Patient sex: F
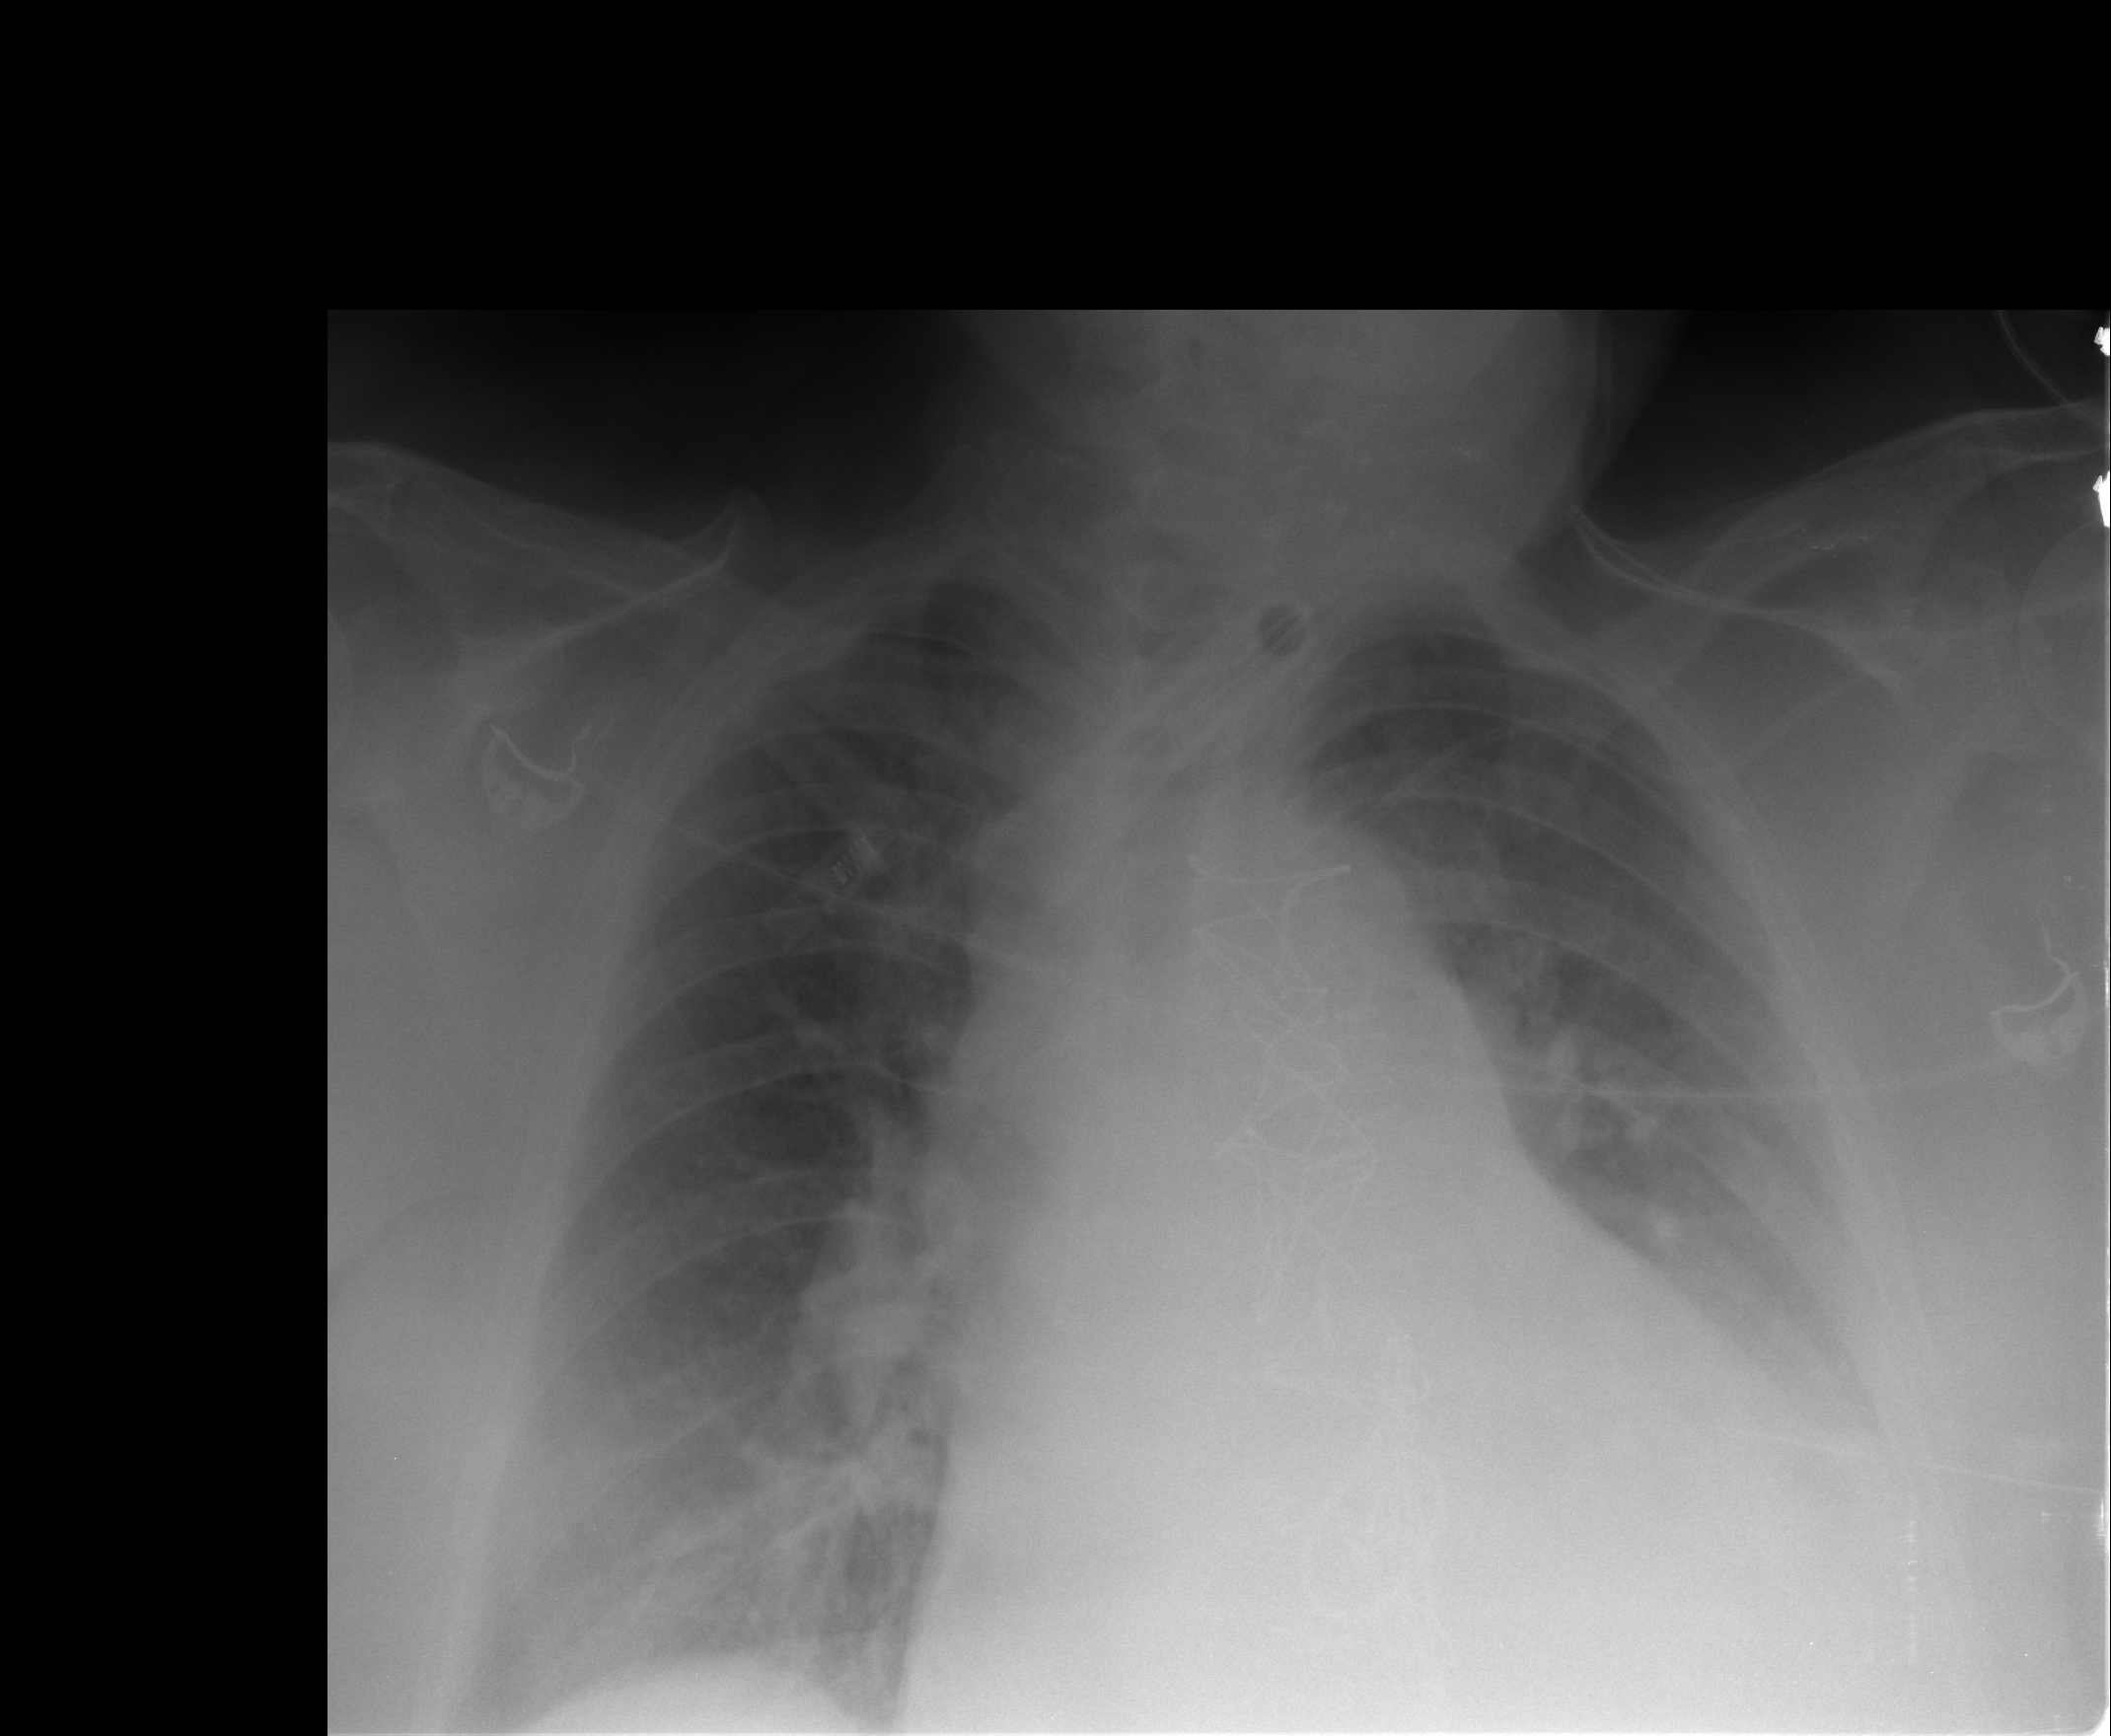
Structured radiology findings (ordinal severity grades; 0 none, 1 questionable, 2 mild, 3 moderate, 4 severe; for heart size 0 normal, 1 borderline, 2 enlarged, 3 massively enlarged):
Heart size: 2
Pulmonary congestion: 2
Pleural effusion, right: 0
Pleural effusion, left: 2
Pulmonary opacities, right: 1
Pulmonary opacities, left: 1
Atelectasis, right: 2
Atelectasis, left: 3